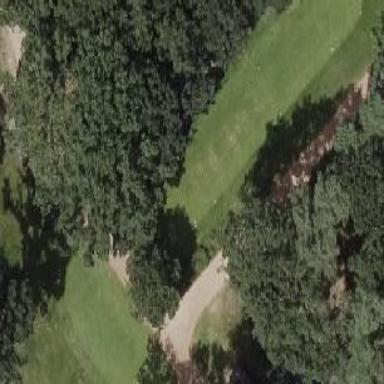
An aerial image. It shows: Golf tee.